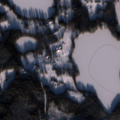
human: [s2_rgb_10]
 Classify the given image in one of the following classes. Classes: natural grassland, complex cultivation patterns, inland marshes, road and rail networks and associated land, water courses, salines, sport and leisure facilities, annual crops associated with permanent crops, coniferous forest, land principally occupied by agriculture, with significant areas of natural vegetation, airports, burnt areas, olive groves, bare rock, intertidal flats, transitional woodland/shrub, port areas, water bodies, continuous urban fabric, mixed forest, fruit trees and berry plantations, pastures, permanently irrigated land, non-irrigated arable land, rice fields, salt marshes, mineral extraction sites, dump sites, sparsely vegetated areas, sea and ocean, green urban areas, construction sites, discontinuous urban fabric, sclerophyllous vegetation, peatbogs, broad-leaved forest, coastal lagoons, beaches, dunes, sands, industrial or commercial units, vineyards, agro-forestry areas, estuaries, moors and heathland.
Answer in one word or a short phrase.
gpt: land principally occupied by agriculture, with significant areas of natural vegetation, coniferous forest, water bodies